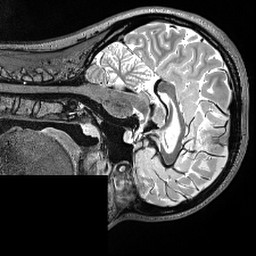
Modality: T2w
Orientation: sagittal
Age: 22
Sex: female